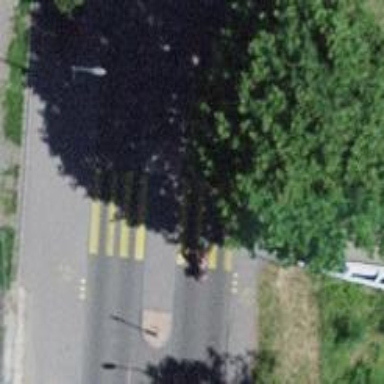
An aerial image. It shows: Asphalt footway with uncontrolled crossing that includes pedestrian island.